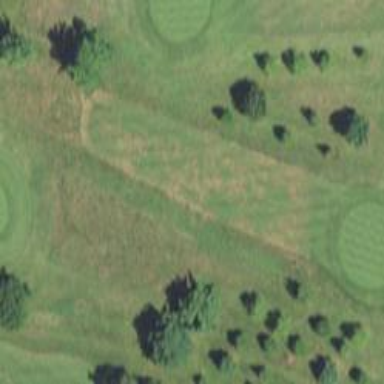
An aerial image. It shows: Golf fairway surrounded by grass.